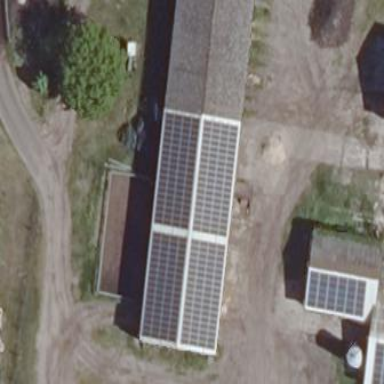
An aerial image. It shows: Solar photovoltaic panel generating electricity. It is small installation located on building.